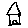
Label: house